【题型】解答题　【知识点】立体几何　【难度】easy
如图，在四棱锥 \(P-ABCD\) 中，底面 \(ABCD\) 是边长为 4 的正方形，\(\triangle PAD\) 是正三角形，\(CD \perp\) 平面 \(PAD\)，\(E\)，\(F\)，\(G\)，\(O\) 分别是 \(PC\)，\(PD\)，\(BC\)，\(AD\) 的中空。

\noindent
(1) 求证：\(PO \perp\) 平面 \(ABCD\)；
\noindent
(2) 求平面 \(EFG\) 与平面 \(ABCD\) 所成的锐二面角的大小；
\noindent
(3) 在线段 \(PA\) 上是否存在点 \(M\)，使得直线 \(GM\) 与平面 \(EFG\) 所成角为 \(\frac{\pi}{6}\)，若存在，求线段 \(PM\) 的长度；若不存在，说明理由。
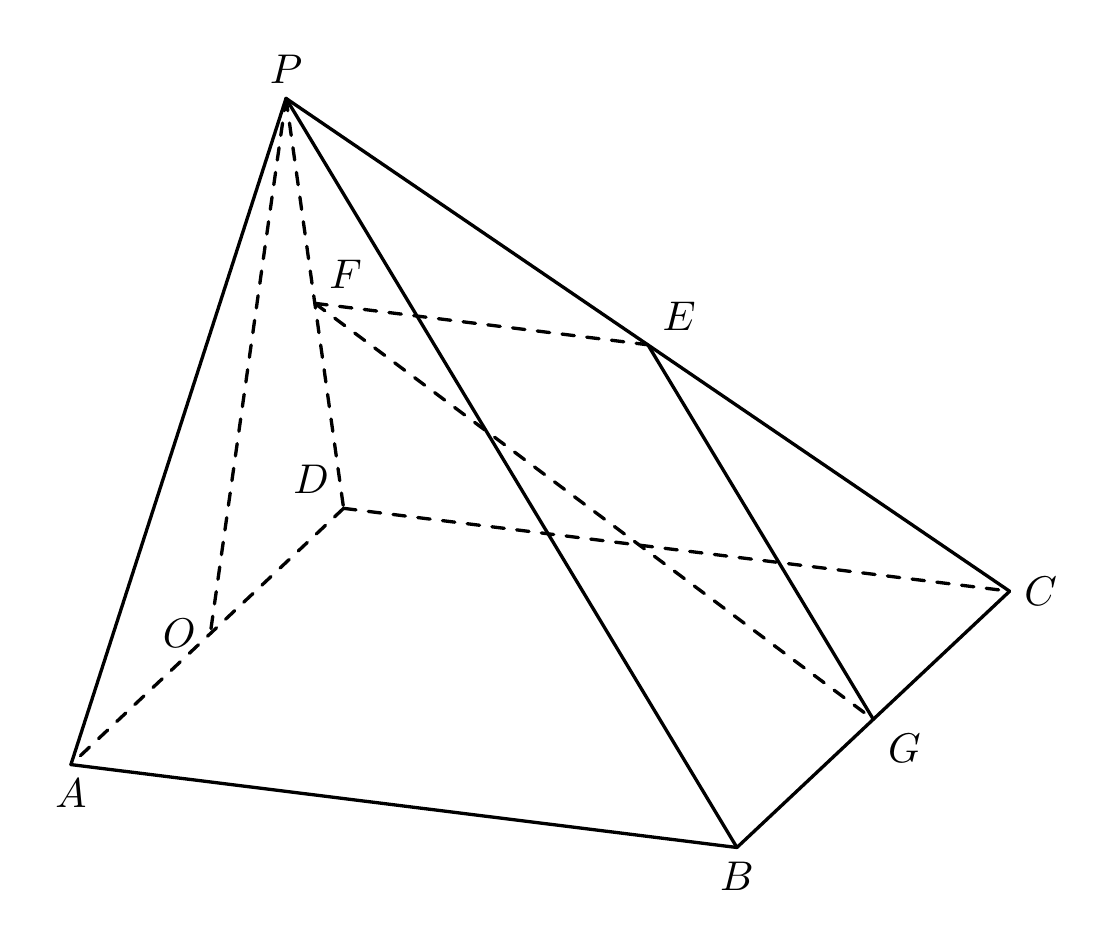
【解答】
\noindent
【详解】（1）因为 \(\triangle PAD\) 是正三角形，\(O\) 是 \(AD\) 的中点，所以 \(PO \perp AD\)，
又因为 \(CD \perp\) 平面 \(PAD\)，\(PO \subset\) 平面 \(PAD\)，所以 \(PO \perp CD\)，
\(AD \cap CD = D\)，\(AD, CD \subset\) 平面 \(ABCD\)，
所以 \(PO \perp\) 平面 \(ABCD\)；
\noindent
（2）

\noindent
如图，以 \(O\) 点为原点，分别以 \(OA\)，\(OG\)，\(OP\) 所在直线为 \(x\) 轴、\(y\) 轴、\(z\) 轴建立空间直角坐标系，
则 \(O(0,0,0)\)，\(A(2,0,0)\)，\(B(2,4,0)\)，\(C(-2,4,0)\)，\(D(-2,0,0)\)，\(G(0,4,0)\)，\(P(0,0,2\sqrt{3})\)，\(E(-1,2,\sqrt{3})\)，\(F(-1,0,\sqrt{3})\)，
\noindent
则 \(\overrightarrow{EF} = (0,-2,0)\)，\(\overrightarrow{EG} = (1,2,-\sqrt{3})\)，
\noindent
设平面 \(EFG\) 的法向量为 \(\vec{m} = (x,y,z)\)，
因为
\[
\begin{cases}
\vec{m} \cdot \overrightarrow{EF} = 0 \\
\vec{m} \cdot \overrightarrow{EG} = 0
\end{cases}
\quad \text{所以} \quad
\begin{cases}
-2y = 0 \\
x + 2y - \sqrt{3}z = 0
\end{cases}
\]
令 \(z = 1\)，则 \(\vec{m} = (\sqrt{3},0,1)\)，
\noindent
又平面 \(ABCD\) 的法向量 \(\vec{n} = (0,0,1)\)，
设平面 \(EFG\) 与平面 \(ABCD\) 所成锐二面角为 \(\theta\)，
\noindent
所以 \(\cos\theta = \frac{|\vec{m} \cdot \vec{n}|}{|\vec{m}||\vec{n}|} = \frac{1}{\sqrt{3+1} \cdot \sqrt{1}} = \frac{1}{2}\)，则 \(\theta = \frac{\pi}{3}\)，
所以不存在点 \(M\)，使得直线 \(GM\) 与平面 \(EFG\) 所成角为 \(\frac{\pi}{6}\)。
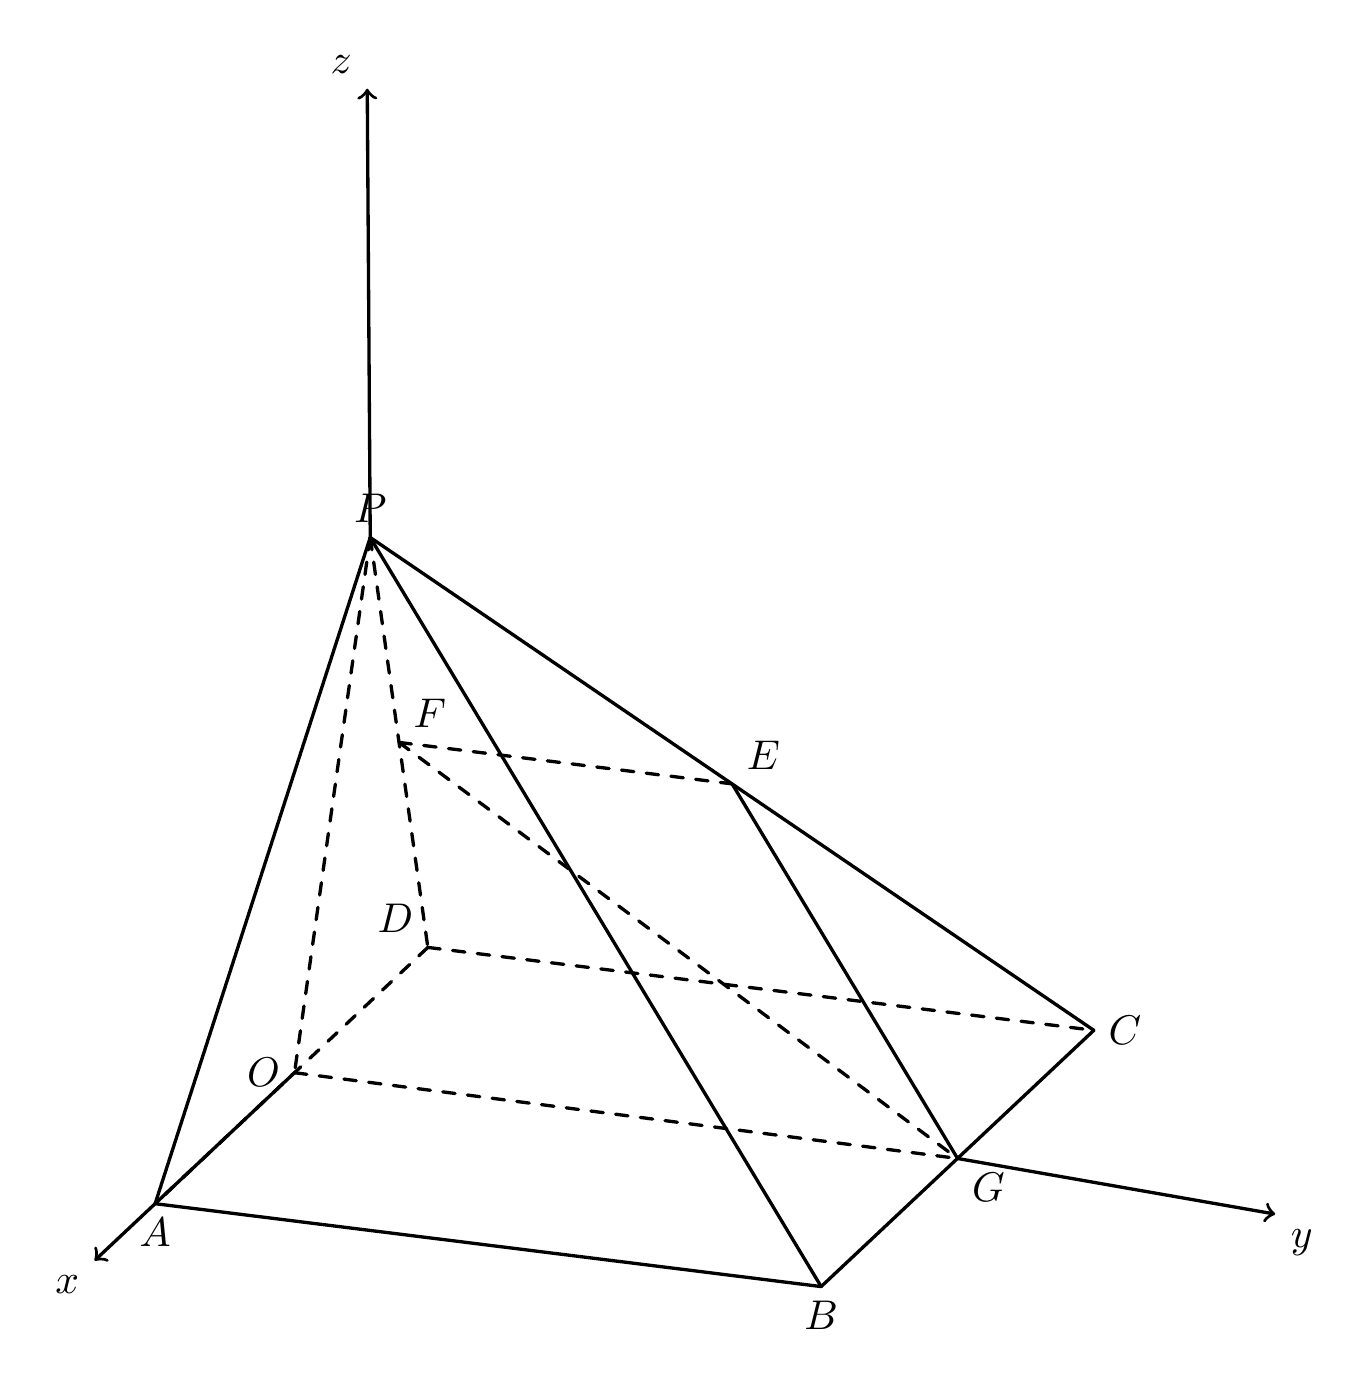